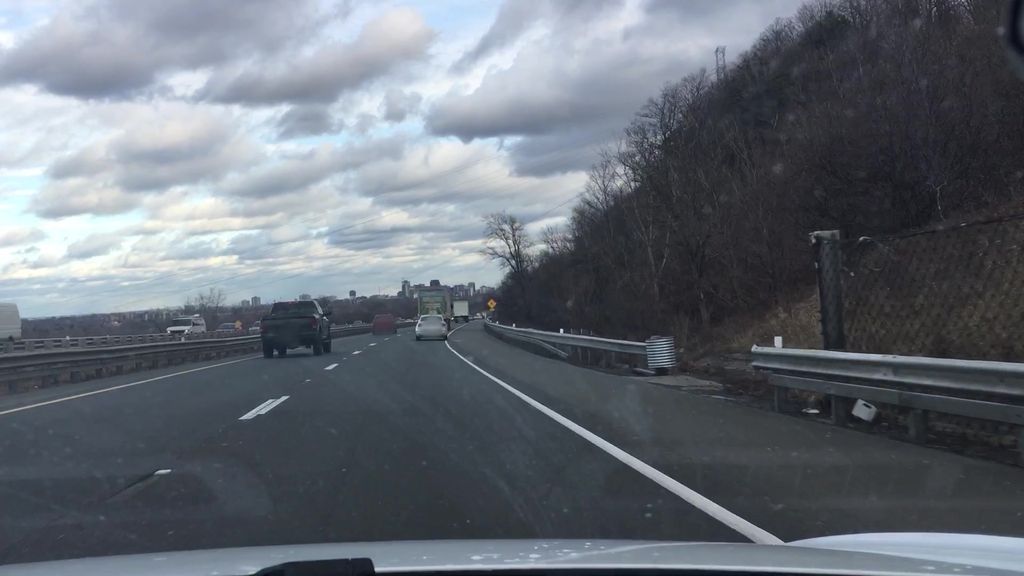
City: hamilton